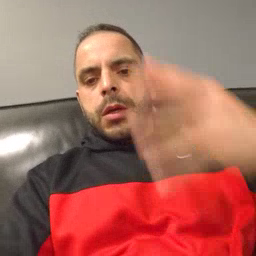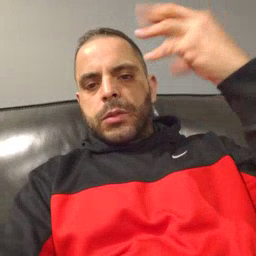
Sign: outside